Field crop: tomato
Growth stage: 1
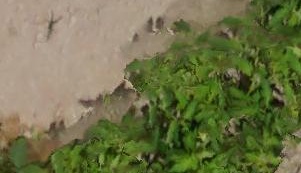
Species: tomato